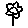
Label: flower